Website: lowes
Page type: payment
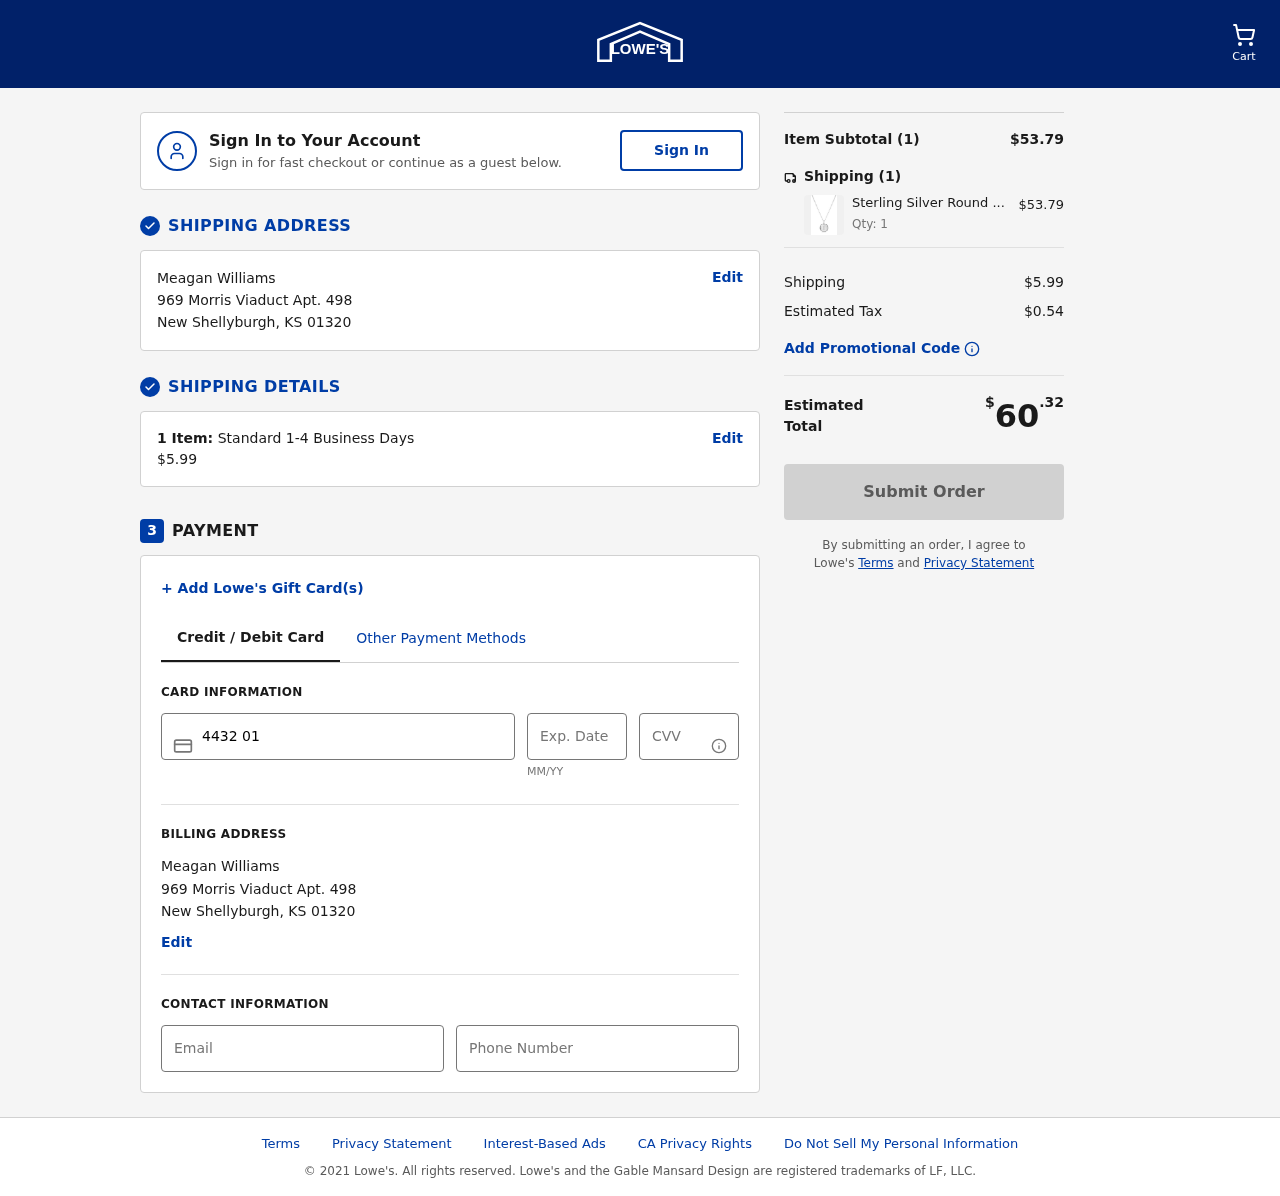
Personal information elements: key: PII_CARD_CVV
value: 267
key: PII_CARD_EXPIRY
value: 07/30
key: PII_CARD_NUMBER
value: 4432 0105 6897 9289
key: PII_CITY
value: New Shellyburgh
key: PII_EMAIL
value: mwilliams@gmail.com
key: PII_FULLNAME
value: Meagan Williams
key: PII_PHONE
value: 7299885144
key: PII_POSTCODE
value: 01320
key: PII_STATE_ABBR
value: KS
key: PII_STREET
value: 969 Morris Viaduct Apt. 498
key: PII_FULLNAME2
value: Meagan Williams
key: PII_STREET2
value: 969 Morris Viaduct Apt. 498
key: PII_CITY2
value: New Shellyburgh
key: PII_STATE_ABBR2
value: KS
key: PII_POSTCODE2
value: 01320
Product elements: key: PRODUCT1_NAME
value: Sterling Silver Round Disc Initial "I" Pendant Necklace, 18.64"
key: PRODUCT1_PRICE
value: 53.79
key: PRODUCT1_QUANTITY
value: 1
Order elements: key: ORDER_NUM_ITEMS
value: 1
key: ORDER_SHIPPING_COST
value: $5.99
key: ORDER_NUM_ITEMS2
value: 1
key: ORDER_SUBTOTAL
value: $53.79
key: ORDER_NUM_ITEMS3
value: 1
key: ORDER_SHIPPING_COST2
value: $5.99
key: ORDER_TAX
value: $0.54
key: ORDER_TOTAL
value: $60.32